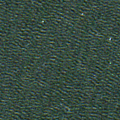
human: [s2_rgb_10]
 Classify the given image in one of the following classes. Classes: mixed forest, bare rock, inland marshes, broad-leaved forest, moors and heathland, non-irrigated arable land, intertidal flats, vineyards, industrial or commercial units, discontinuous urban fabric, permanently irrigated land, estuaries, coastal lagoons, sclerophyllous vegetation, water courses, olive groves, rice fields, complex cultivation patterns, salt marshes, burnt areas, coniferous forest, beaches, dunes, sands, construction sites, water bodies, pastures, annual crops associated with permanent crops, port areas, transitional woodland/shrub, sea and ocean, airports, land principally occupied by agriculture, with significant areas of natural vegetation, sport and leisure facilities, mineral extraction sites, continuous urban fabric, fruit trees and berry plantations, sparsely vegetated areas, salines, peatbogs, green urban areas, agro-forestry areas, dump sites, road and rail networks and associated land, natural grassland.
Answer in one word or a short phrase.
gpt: sea and ocean